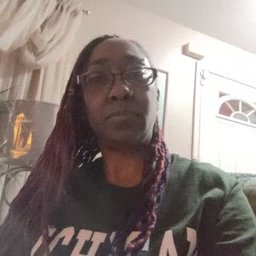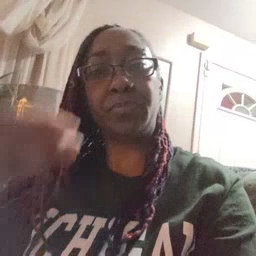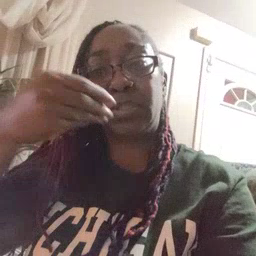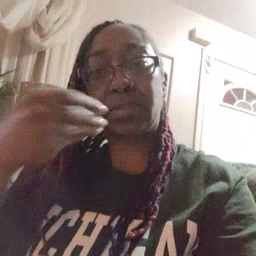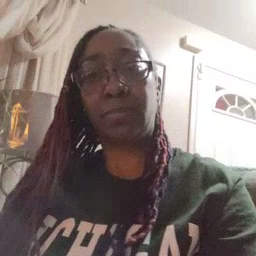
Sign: pizza